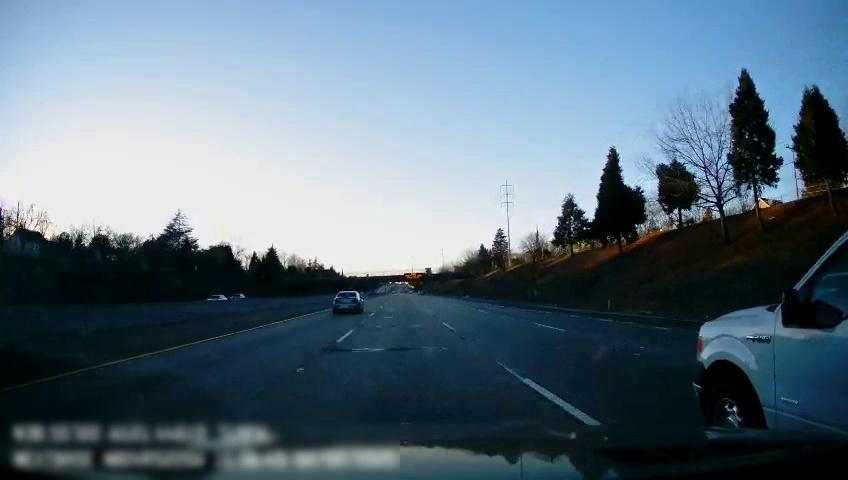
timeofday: Day
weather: Sunny
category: Drivable Space
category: Vehicles | Truck
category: Vehicles | Car
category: Vehicles | Car
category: Vehicles | Car
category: Lanes | Alternate Lane
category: Lanes | Current Lane
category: Lanes | Current Lane
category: Lanes | Alternate Lane
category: Lanes | Alternate Lane